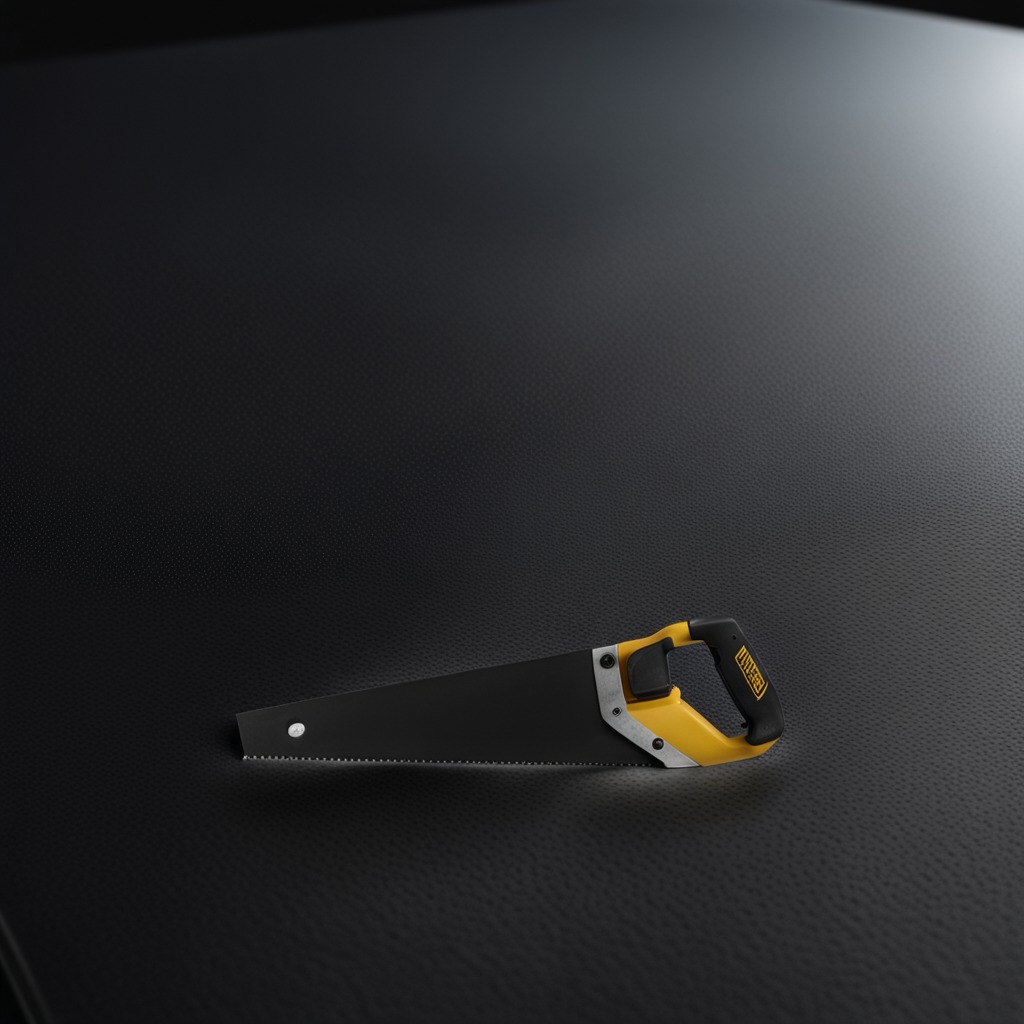
A metal saw lies on the clean granite tabletop inside a workshop at night.